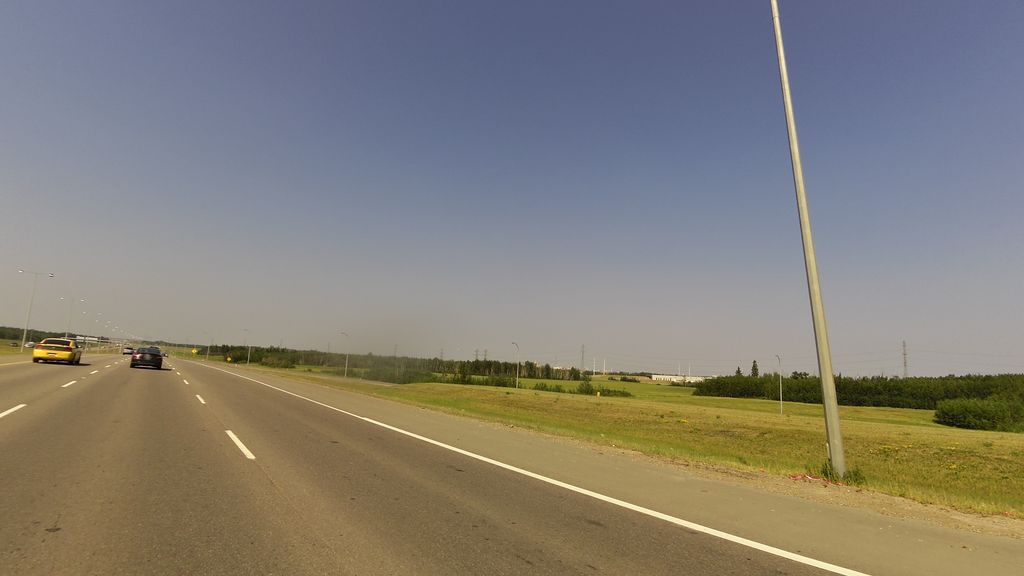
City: edmonton